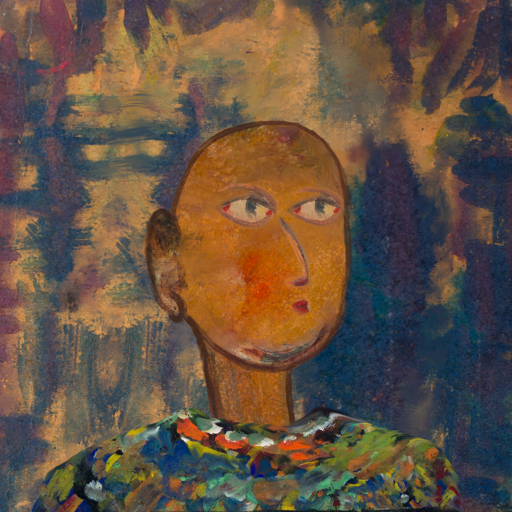
Background: InTheSun, Head And Neck Side: Pipe, Face Side: GypsyMother, Bust: An_Impression, Hair Side: Blank, Head Accessory: Blank, Second Necklace: Blank, Necklace: Blank, Baby: Blank